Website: lowes
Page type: billing-address
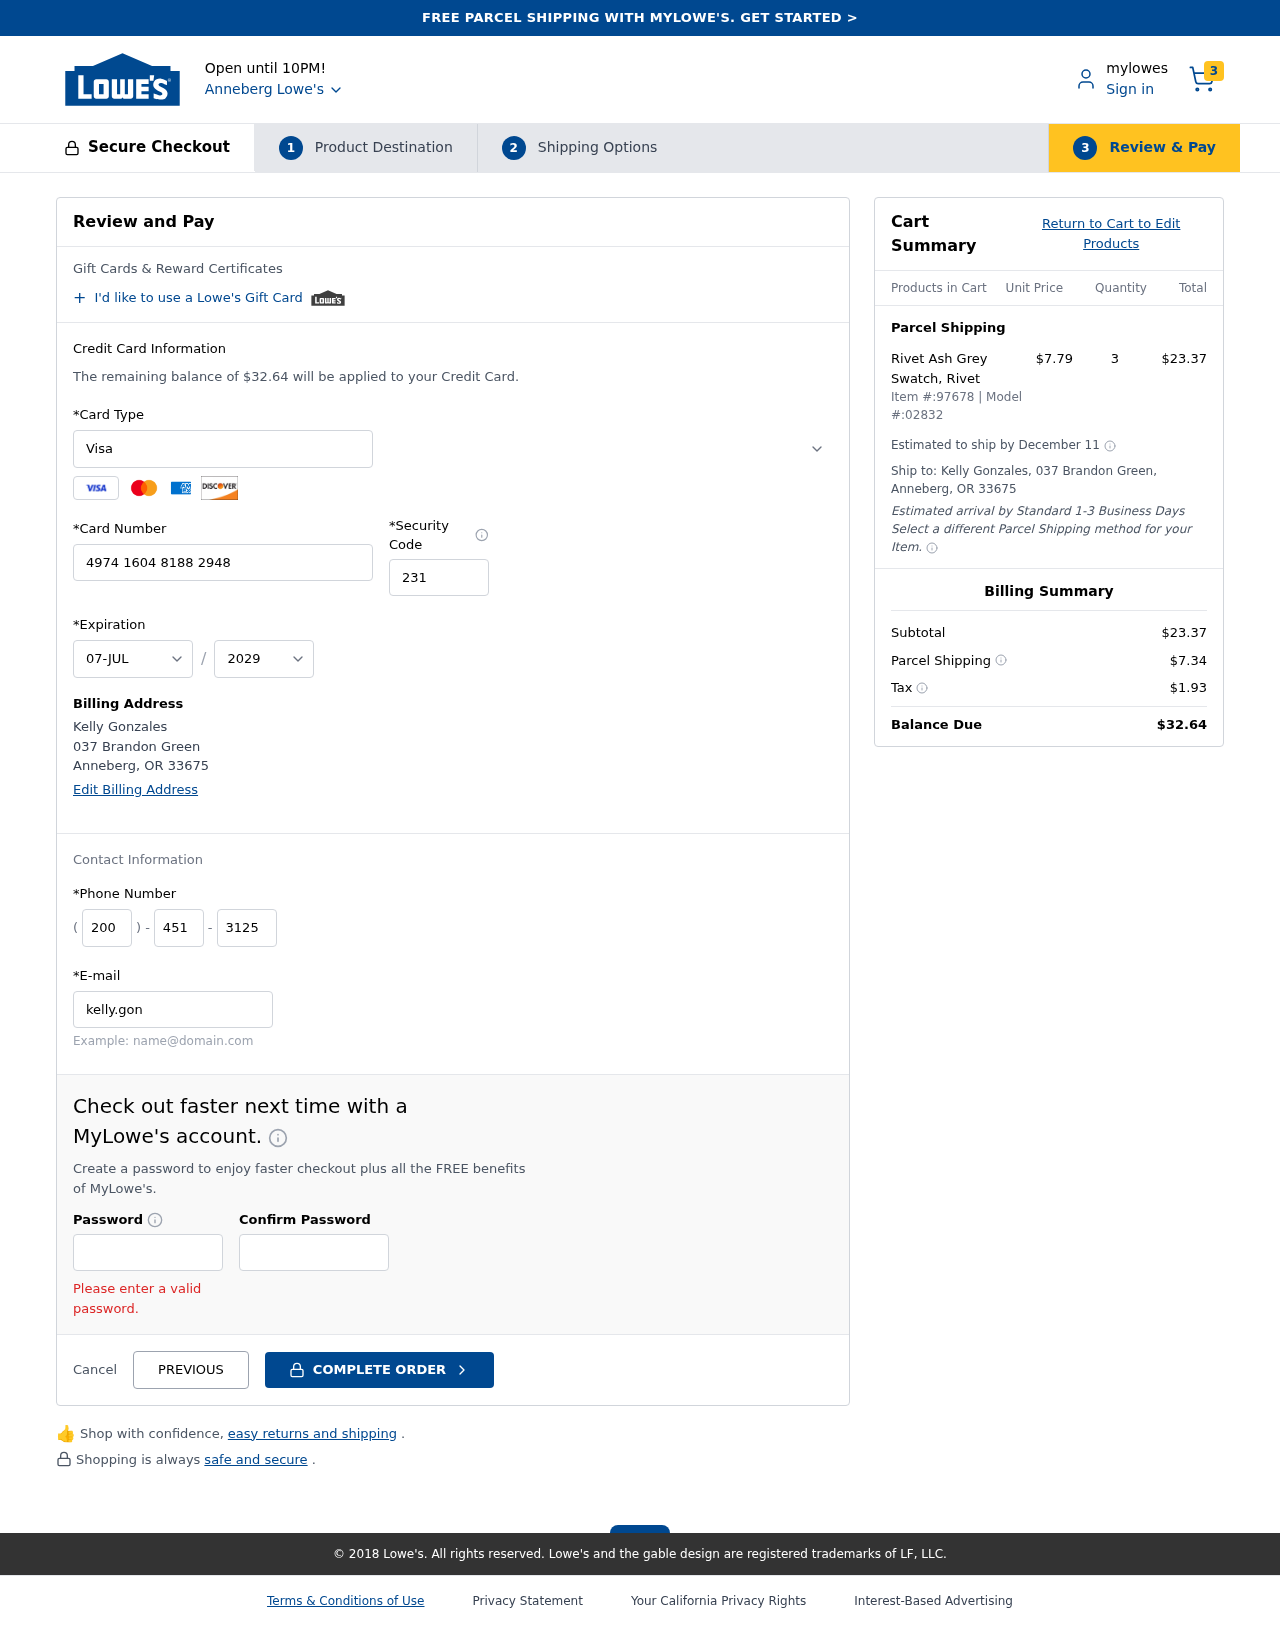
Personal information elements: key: PII_CARD_CVV
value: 231
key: PII_CARD_EXPIRY_MONTH
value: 07
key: PII_CARD_EXPIRY_YEAR
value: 29
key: PII_CARD_NUMBER
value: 4974 1604 8188 2948
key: PII_CARD_TYPE
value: Visa
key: PII_CITY
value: Anneberg
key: PII_CITY_STATE_ZIP
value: Anneberg, OR 33675
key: PII_EMAIL
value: kelly.gonzales@yahoo.com
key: PII_FULLNAME
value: Kelly Gonzales
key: PII_PHONE_AREA
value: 200
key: PII_PHONE_PREFIX
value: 451
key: PII_PHONE_SUFFIX
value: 3125
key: PII_STREET
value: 037 Brandon Green
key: PII_FULLNAME2
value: Kelly Gonzales
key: PII_STATE_ABBR
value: OR
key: PII_POSTCODE
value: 33675
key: PII_POSTCODE_FULL
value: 33675
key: PII_CITY_STATE
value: Anneberg, OR
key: PII_STATE_ABBR2
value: OR
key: PII_POSTCODE_NUMERIC
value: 33675
Product elements: key: PRODUCT1_NAME
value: Rivet Ash Grey Swatch, Rivet
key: PRODUCT1_PRICE
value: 7.79
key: PRODUCT1_QUANTITY
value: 3
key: PRODUCT_ITEM_NUMBER
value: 97678
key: PRODUCT_MODEL_NUMBER
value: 02832
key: PRODUCT1_LINE_TOTAL
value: $23.37
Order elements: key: ORDER_NUM_ITEMS
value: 3
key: ORDER_TOTAL
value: $32.64
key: ORDER_SHIPPING_DATE
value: December 11
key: ORDER_SUBTOTAL
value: $23.37
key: ORDER_SHIPPING_COST
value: $7.34
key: ORDER_TAX
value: $1.93